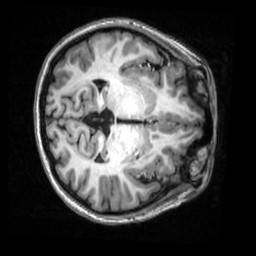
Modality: T1w
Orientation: axial
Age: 19
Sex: female
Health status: healthy
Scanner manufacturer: siemens
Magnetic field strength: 3 T
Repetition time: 2.53 s
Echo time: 0.00339 s